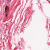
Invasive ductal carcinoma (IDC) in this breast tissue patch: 0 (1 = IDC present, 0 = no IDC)